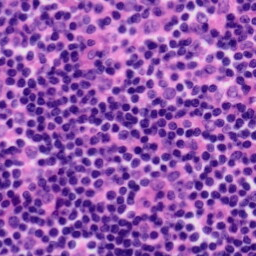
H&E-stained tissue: Tonsil